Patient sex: M
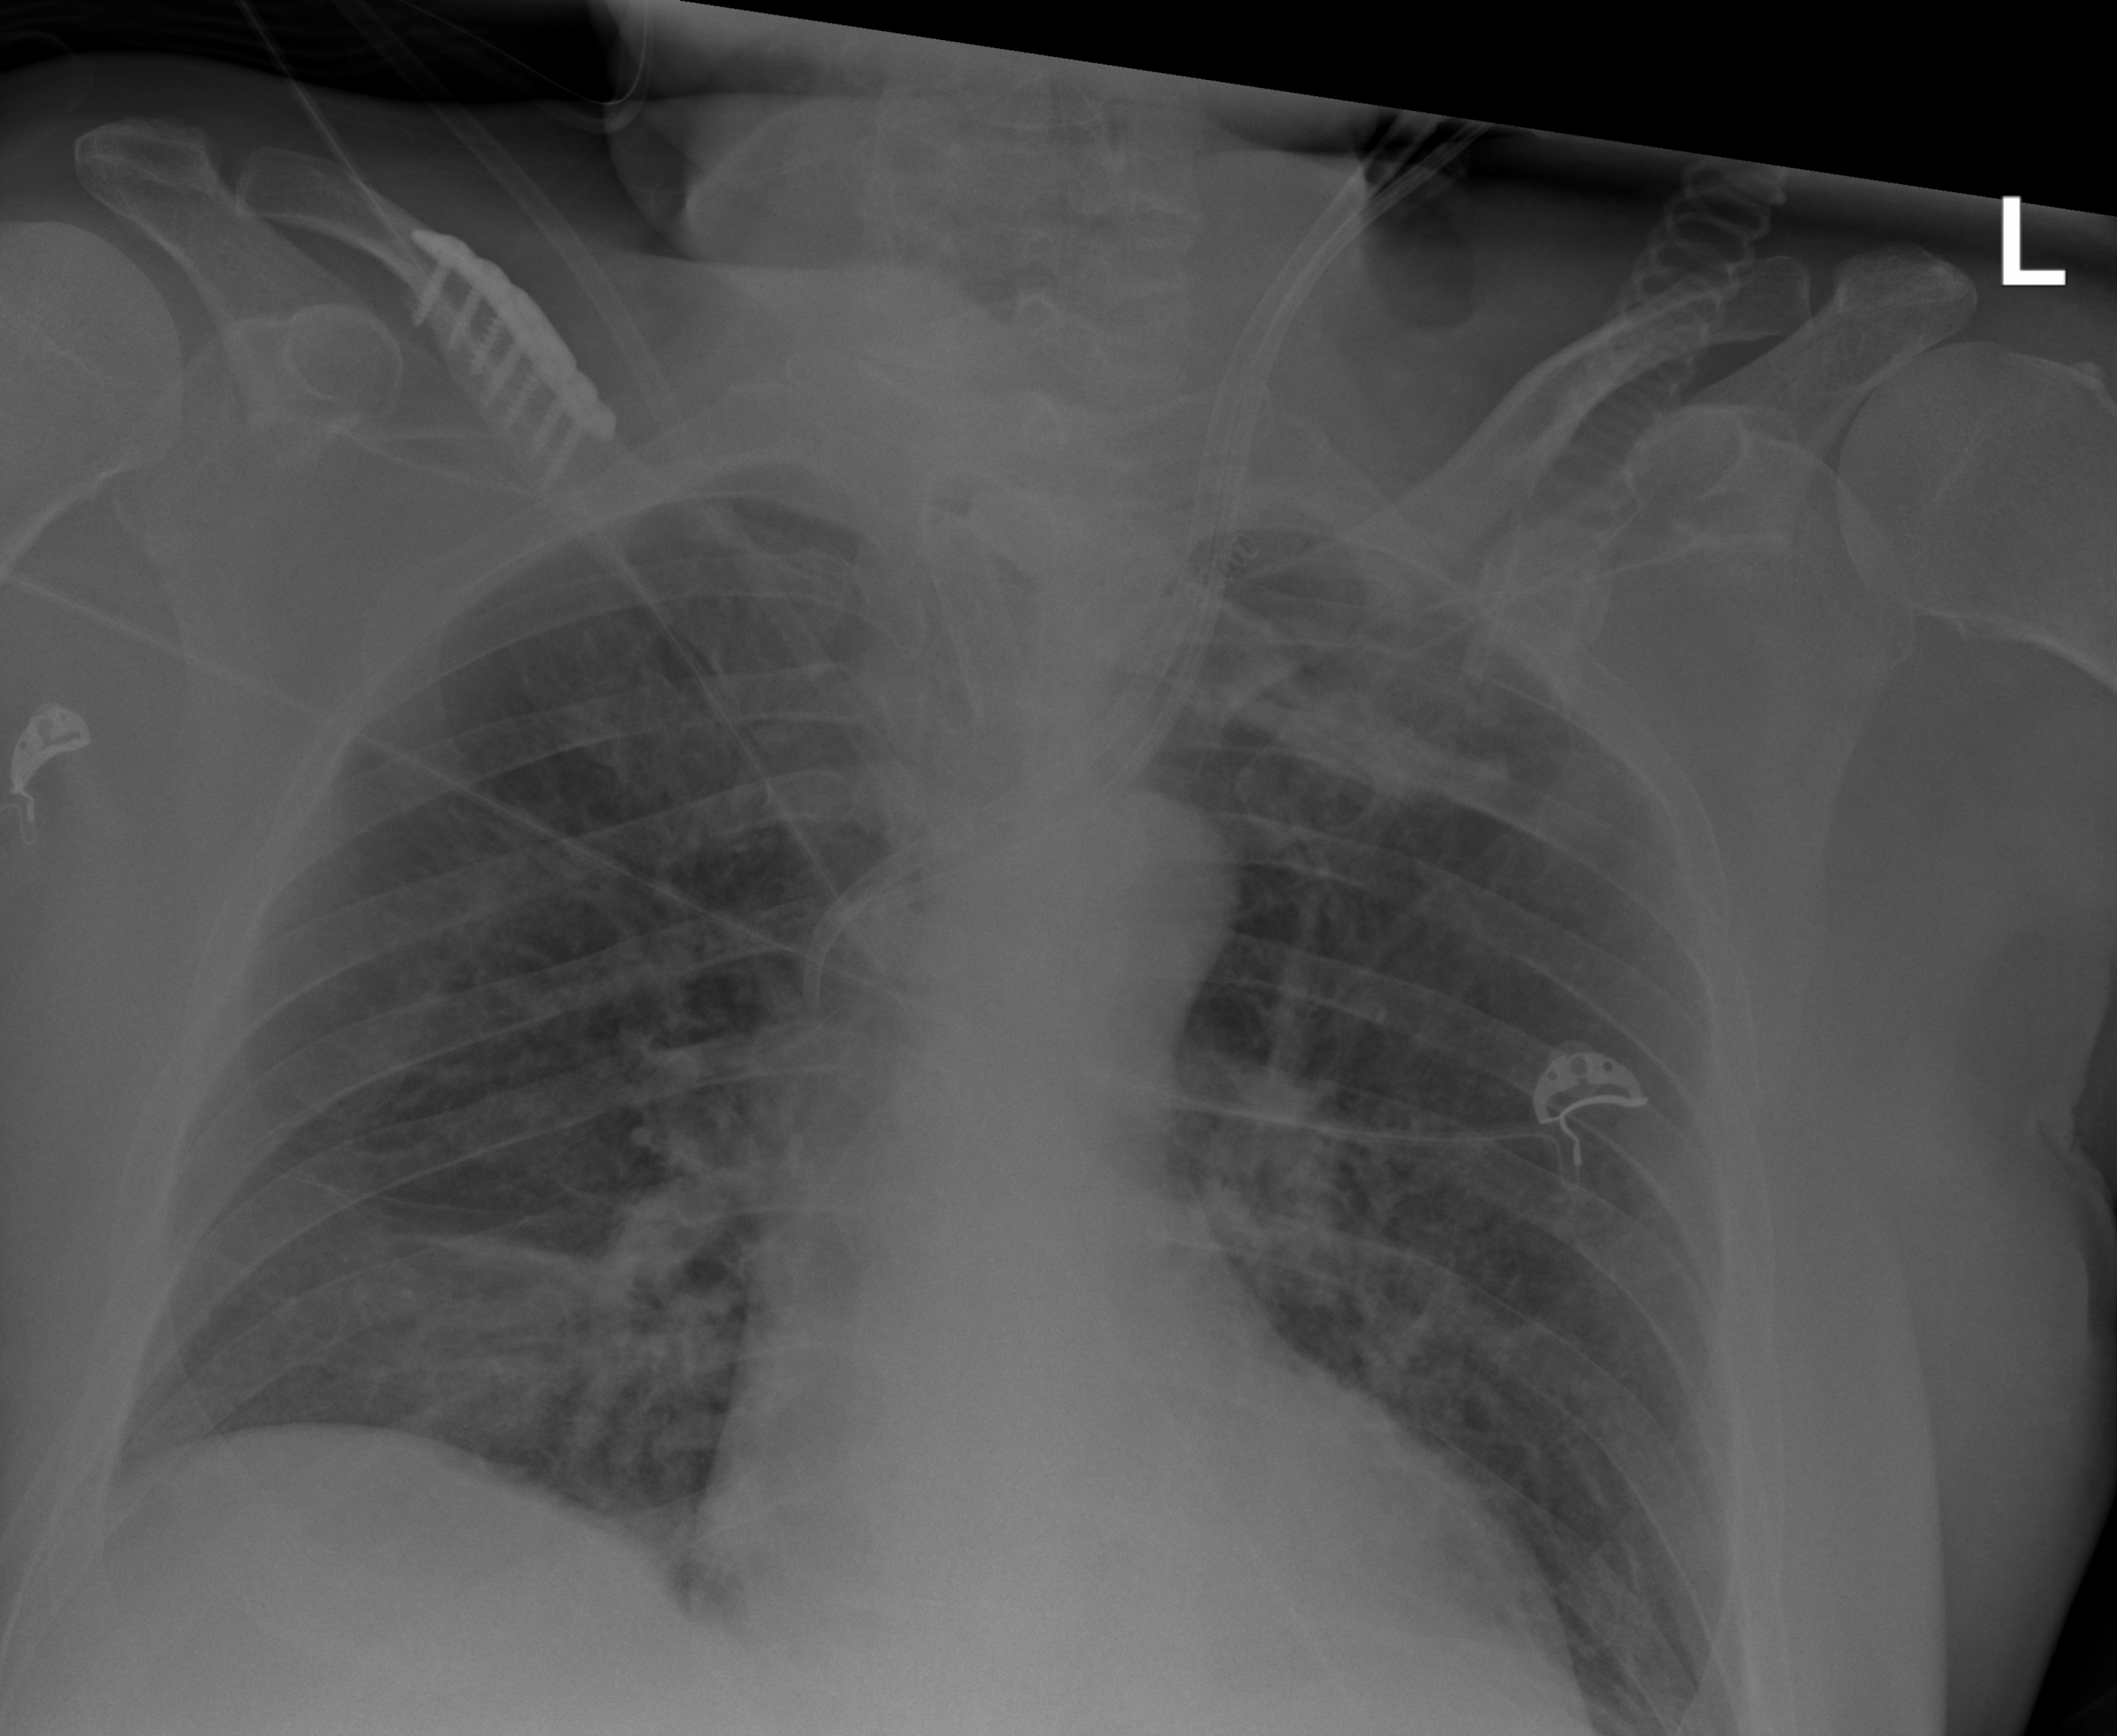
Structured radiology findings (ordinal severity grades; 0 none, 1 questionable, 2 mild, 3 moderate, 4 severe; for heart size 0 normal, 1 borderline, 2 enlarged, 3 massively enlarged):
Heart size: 2
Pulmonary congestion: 2
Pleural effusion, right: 0
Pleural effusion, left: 0
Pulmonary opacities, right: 2
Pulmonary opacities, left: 0
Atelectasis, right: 2
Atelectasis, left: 1